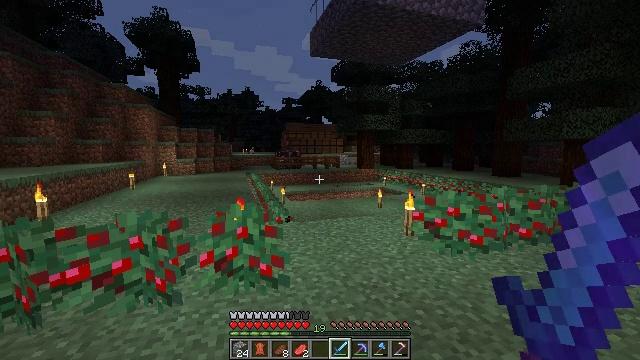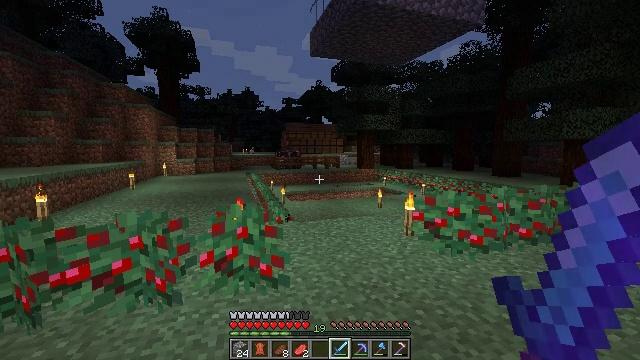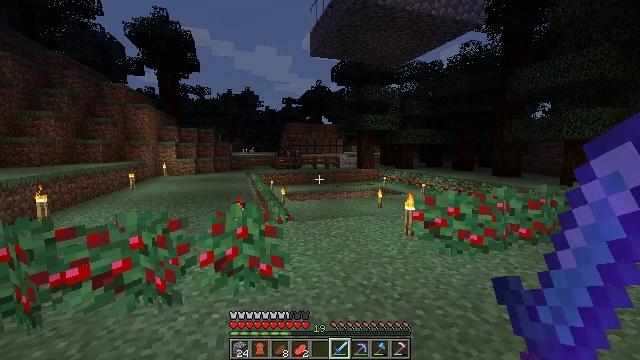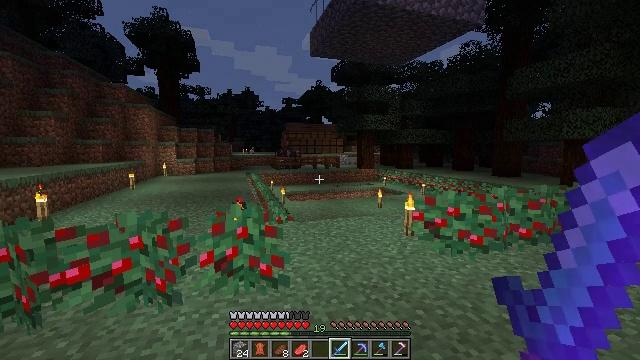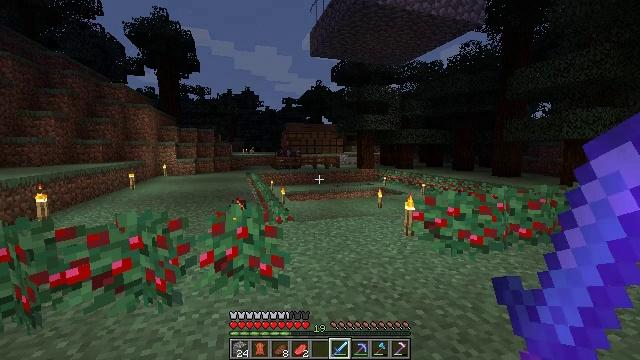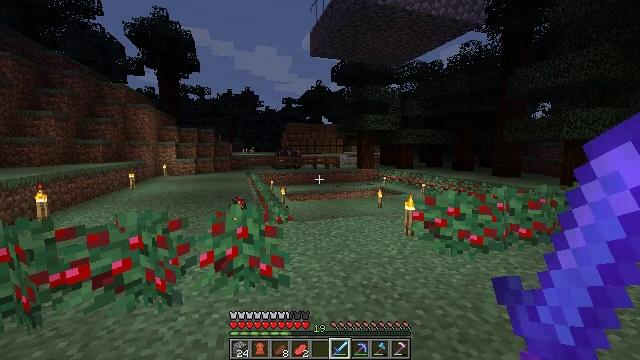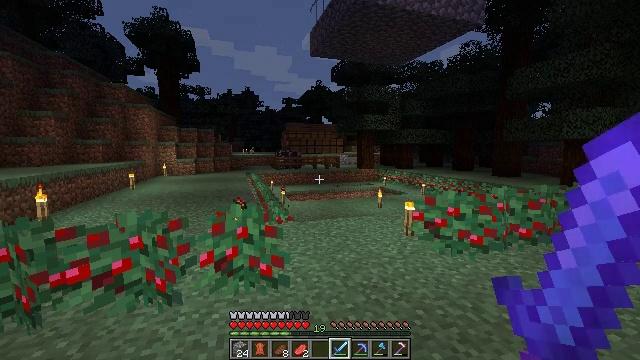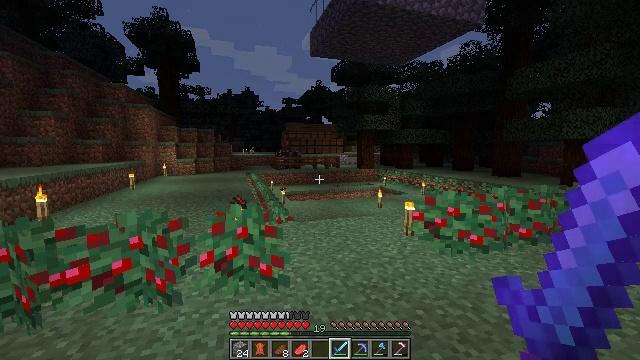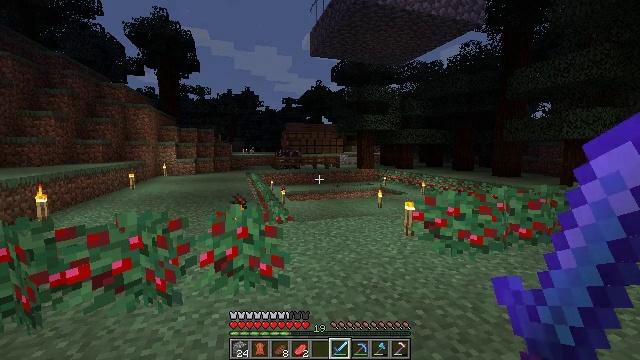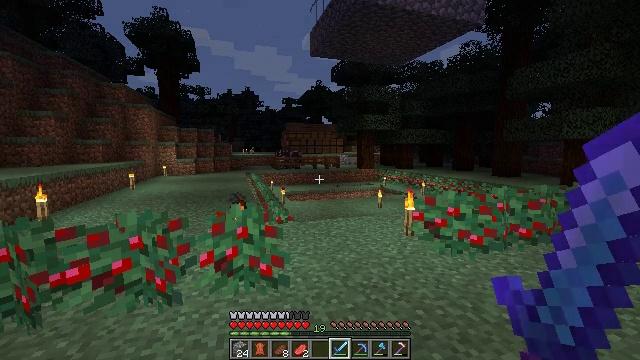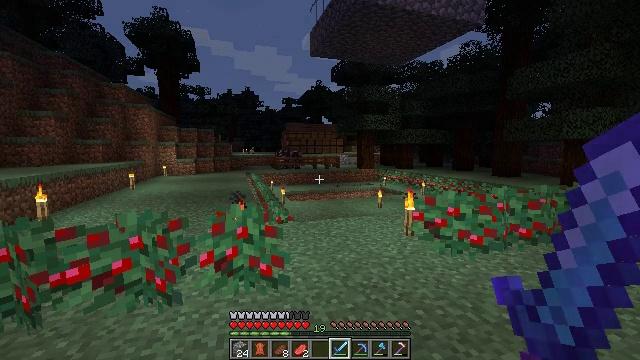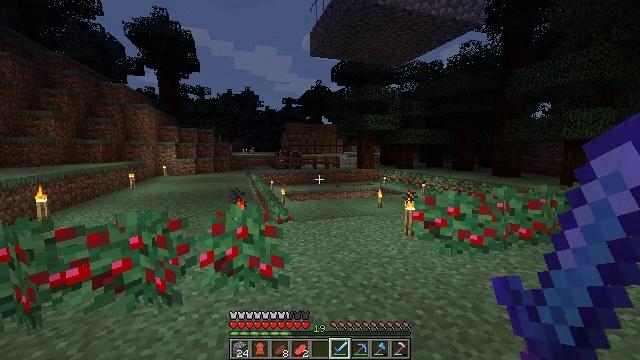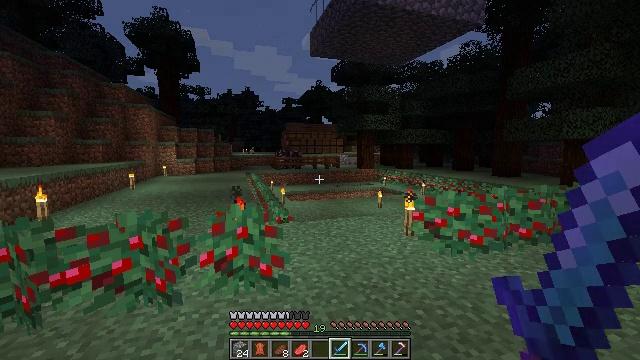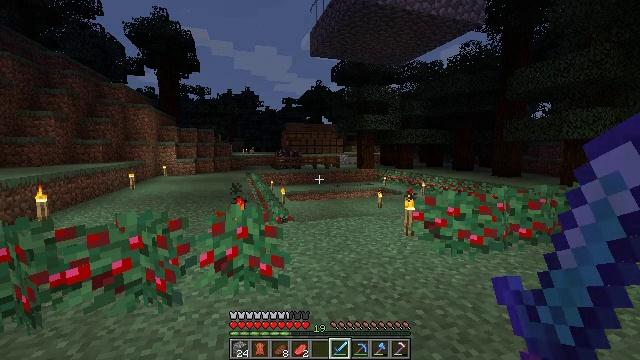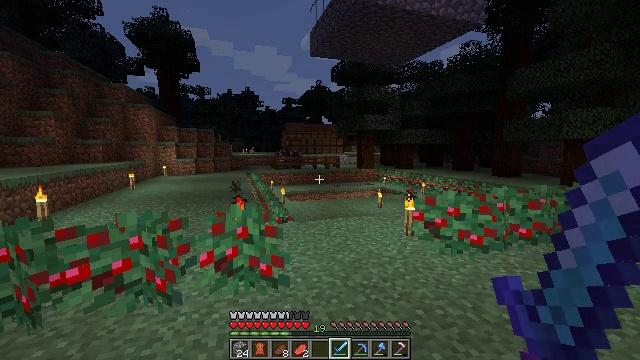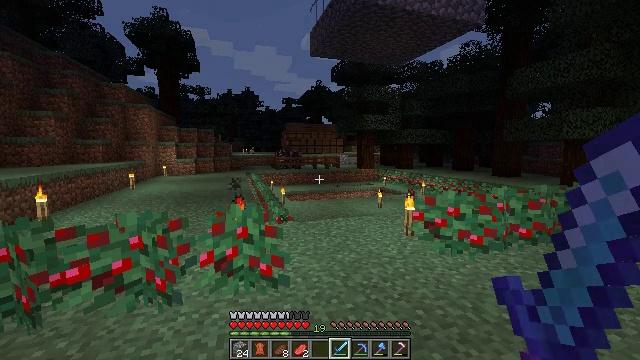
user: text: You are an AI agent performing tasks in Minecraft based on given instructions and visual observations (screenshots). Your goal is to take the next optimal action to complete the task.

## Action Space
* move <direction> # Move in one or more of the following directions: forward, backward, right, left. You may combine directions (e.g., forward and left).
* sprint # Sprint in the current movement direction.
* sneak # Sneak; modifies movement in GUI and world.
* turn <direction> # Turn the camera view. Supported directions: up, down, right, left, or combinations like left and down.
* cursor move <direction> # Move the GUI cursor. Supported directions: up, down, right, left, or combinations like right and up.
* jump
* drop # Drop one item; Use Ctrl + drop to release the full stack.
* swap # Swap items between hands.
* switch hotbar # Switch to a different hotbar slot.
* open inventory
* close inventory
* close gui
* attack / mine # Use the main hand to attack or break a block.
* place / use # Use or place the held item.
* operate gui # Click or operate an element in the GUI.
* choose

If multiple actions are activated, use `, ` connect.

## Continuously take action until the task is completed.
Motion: motion action
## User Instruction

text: Gather wheat by left-clicking on it.
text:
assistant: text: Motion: no_op
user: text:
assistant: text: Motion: no_op
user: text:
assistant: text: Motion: no_op
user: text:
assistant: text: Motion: no_op
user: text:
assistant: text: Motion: no_op
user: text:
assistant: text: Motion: no_op
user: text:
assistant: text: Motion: no_op
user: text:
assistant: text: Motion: no_op
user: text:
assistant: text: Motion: no_op
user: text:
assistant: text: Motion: no_op
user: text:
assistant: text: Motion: no_op
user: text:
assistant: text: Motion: no_op
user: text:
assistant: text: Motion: no_op
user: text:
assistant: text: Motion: no_op
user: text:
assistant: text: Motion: no_op
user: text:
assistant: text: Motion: no_op
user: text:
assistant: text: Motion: no_op
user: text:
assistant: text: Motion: no_op
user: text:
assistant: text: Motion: no_op
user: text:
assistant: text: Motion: no_op
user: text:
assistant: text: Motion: no_op
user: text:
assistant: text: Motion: no_op
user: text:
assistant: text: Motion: no_op
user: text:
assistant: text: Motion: no_op
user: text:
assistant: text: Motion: no_op
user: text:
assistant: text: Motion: no_op
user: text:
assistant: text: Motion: no_op
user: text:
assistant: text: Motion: no_op
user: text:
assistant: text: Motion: no_op
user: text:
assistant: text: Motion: no_op